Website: apple
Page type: payment
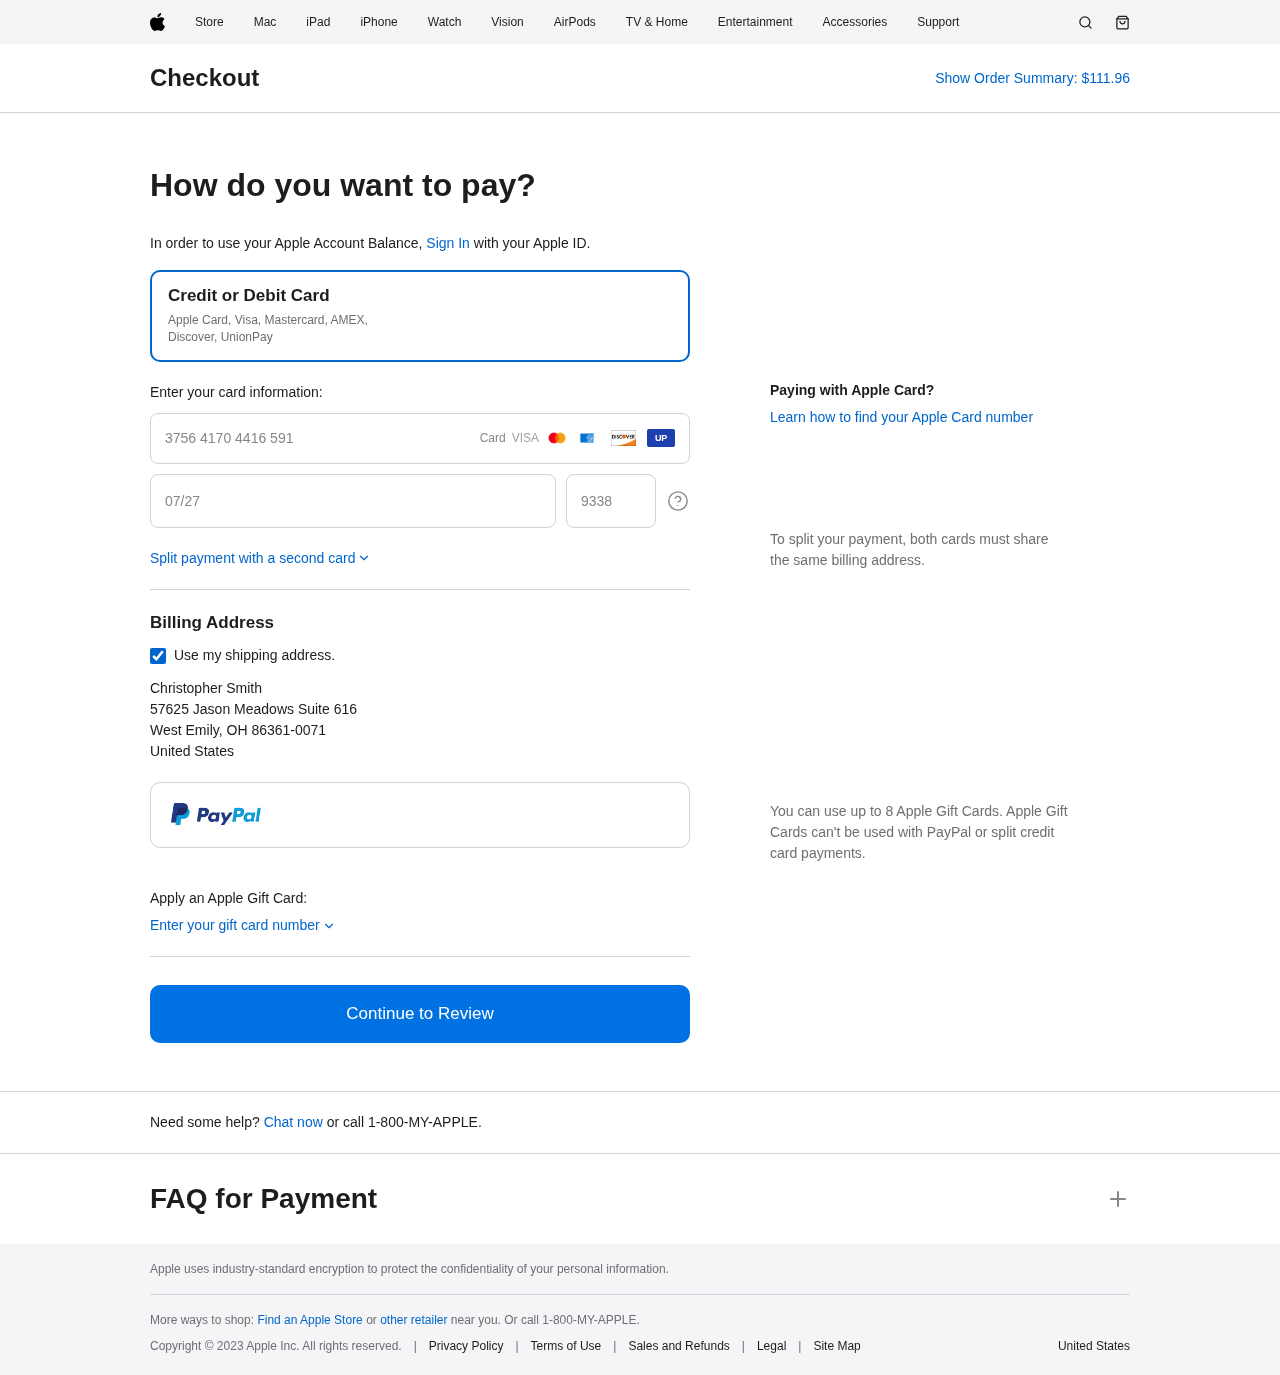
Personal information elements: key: PII_CARD_CVV
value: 9338
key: PII_CARD_EXPIRY
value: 07/27
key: PII_CARD_NUMBER
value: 3756 4170 4416 591
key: PII_COUNTRY
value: United States
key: PII_FULLNAME
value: Christopher Smith
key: PII_STREET
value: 57625 Jason Meadows Suite 616
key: PII_CITY_STATE_ZIP
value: West Emily, OH 86361-0071
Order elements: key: ORDER_TOTAL
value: $111.96